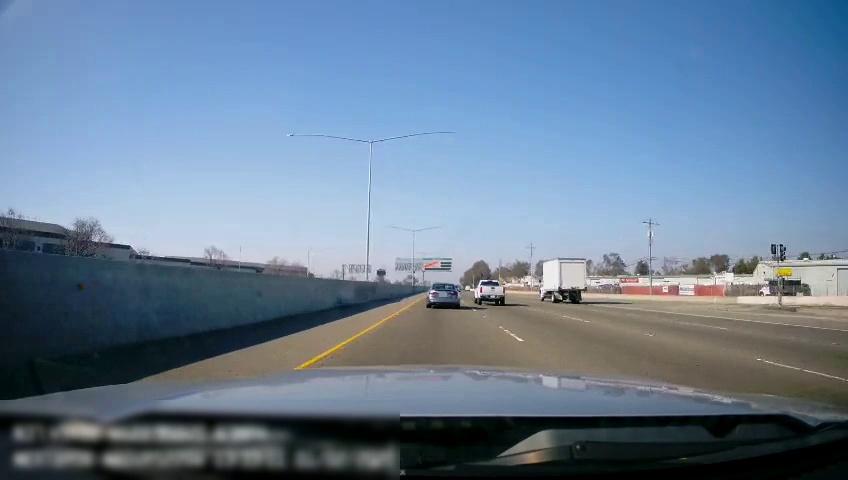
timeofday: Day
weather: Sunny
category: Drivable Space
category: Vehicles | Truck
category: Vehicles | Car
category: Vehicles | Other LV
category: Lanes | Alternate Lane
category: Lanes | Current Lane
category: Lanes | Current Lane
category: Lanes | Alternate Lane
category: Lanes | Alternate Lane
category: Traffic | Lights
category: Traffic | Lights
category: Traffic | Lights